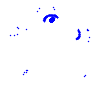
Particle: electron